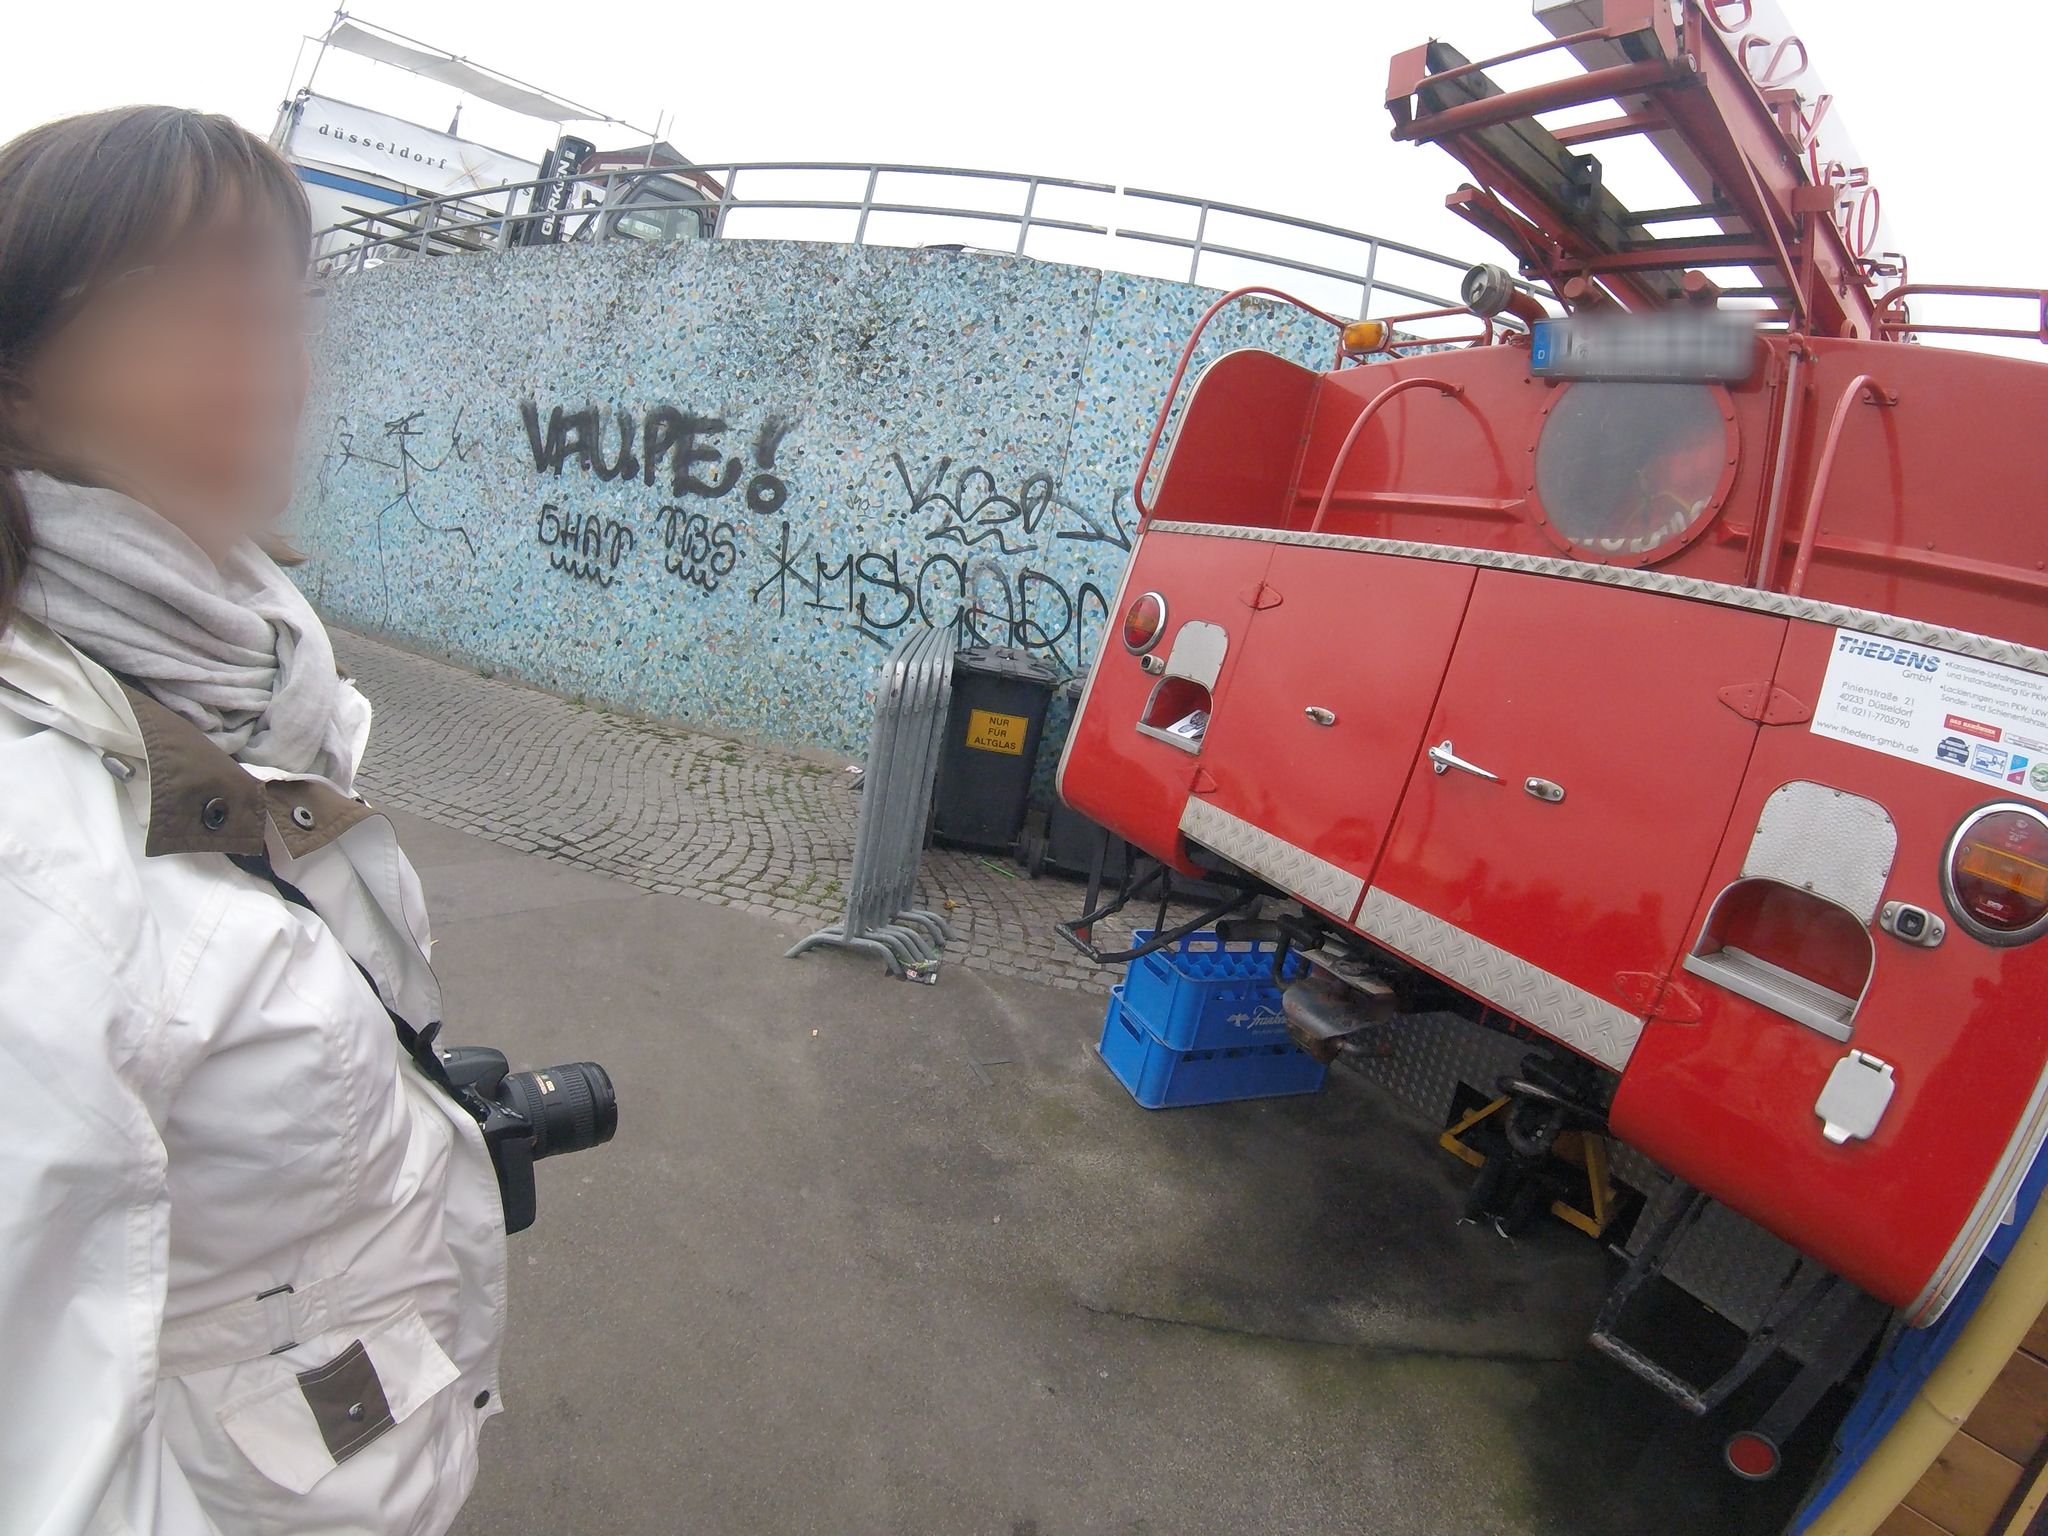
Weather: snowy
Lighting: day
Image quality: good
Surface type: walking surface
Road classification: pedestrian
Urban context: urban centre
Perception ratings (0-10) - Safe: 0.68, Lively: 2.91, Beautiful: 0.86, Boring: 4.98, Depressing: 6.07, Wealthy: 5.55